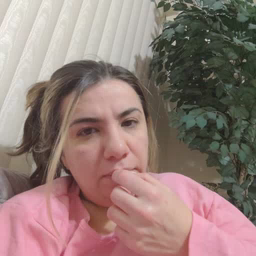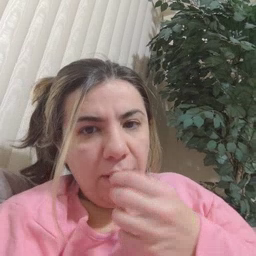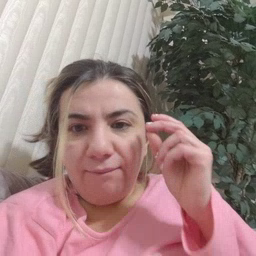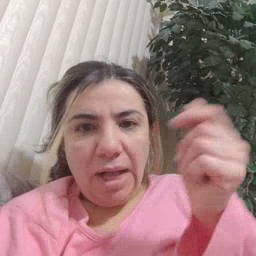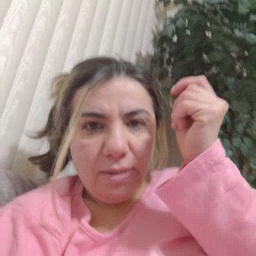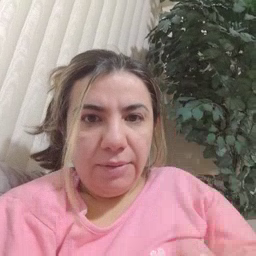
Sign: fast